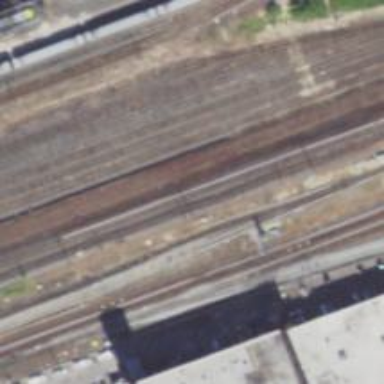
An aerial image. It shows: Railway yard used for servicing trains.